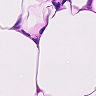
Metastatic tissue present: no